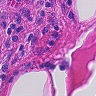
Metastatic tissue present: no